Question: Hi i want to know that is there any activity from where i can fill the email activity and start it from my program.. like this...
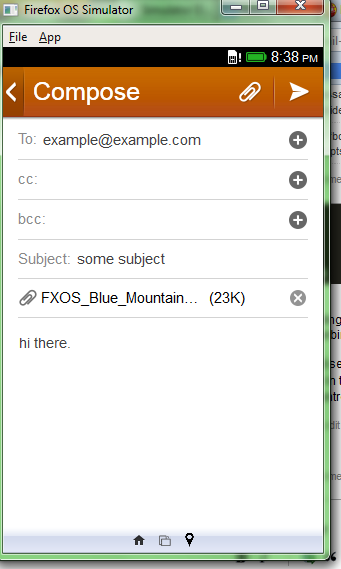
Answer: To populate a subject, cc, bcc and/or body, simply append this information onto the mailto url:
'''
data: {
type : "mail",
url: "mailto:example@example.org?subject=this%20is%20a%20test&cc=example2@example.org",
}
'''
Regarding how to include an attachment, that depends on which version of Firefox OS you want your app to be compatible with.
As of , you can simply add 'blobs' and 'filenames' objects to the data object:
'''
data: {
type : "mail",
url: "mailto:example@example.org?subject=this%20is%20a%20test&cc=example2@example.org",
blobs: [testBlob],
filenames: ['test.html']
}
'''
I've updated the <URL>.
, the 'new' (mail) activity does not accept these parameters and you'll need to use the 'share' activity:
'''
var sharingImage = new MozActivity({
name: "share",
data: {
type: "image/*",
number: 1,
blobs: [blob]
}
});
'''
The Firefox OS Boilerplate includes a working example of the <URL>.
The relevant code showing that attachments are limited to the share activity in version 1.1 is in <URL>.